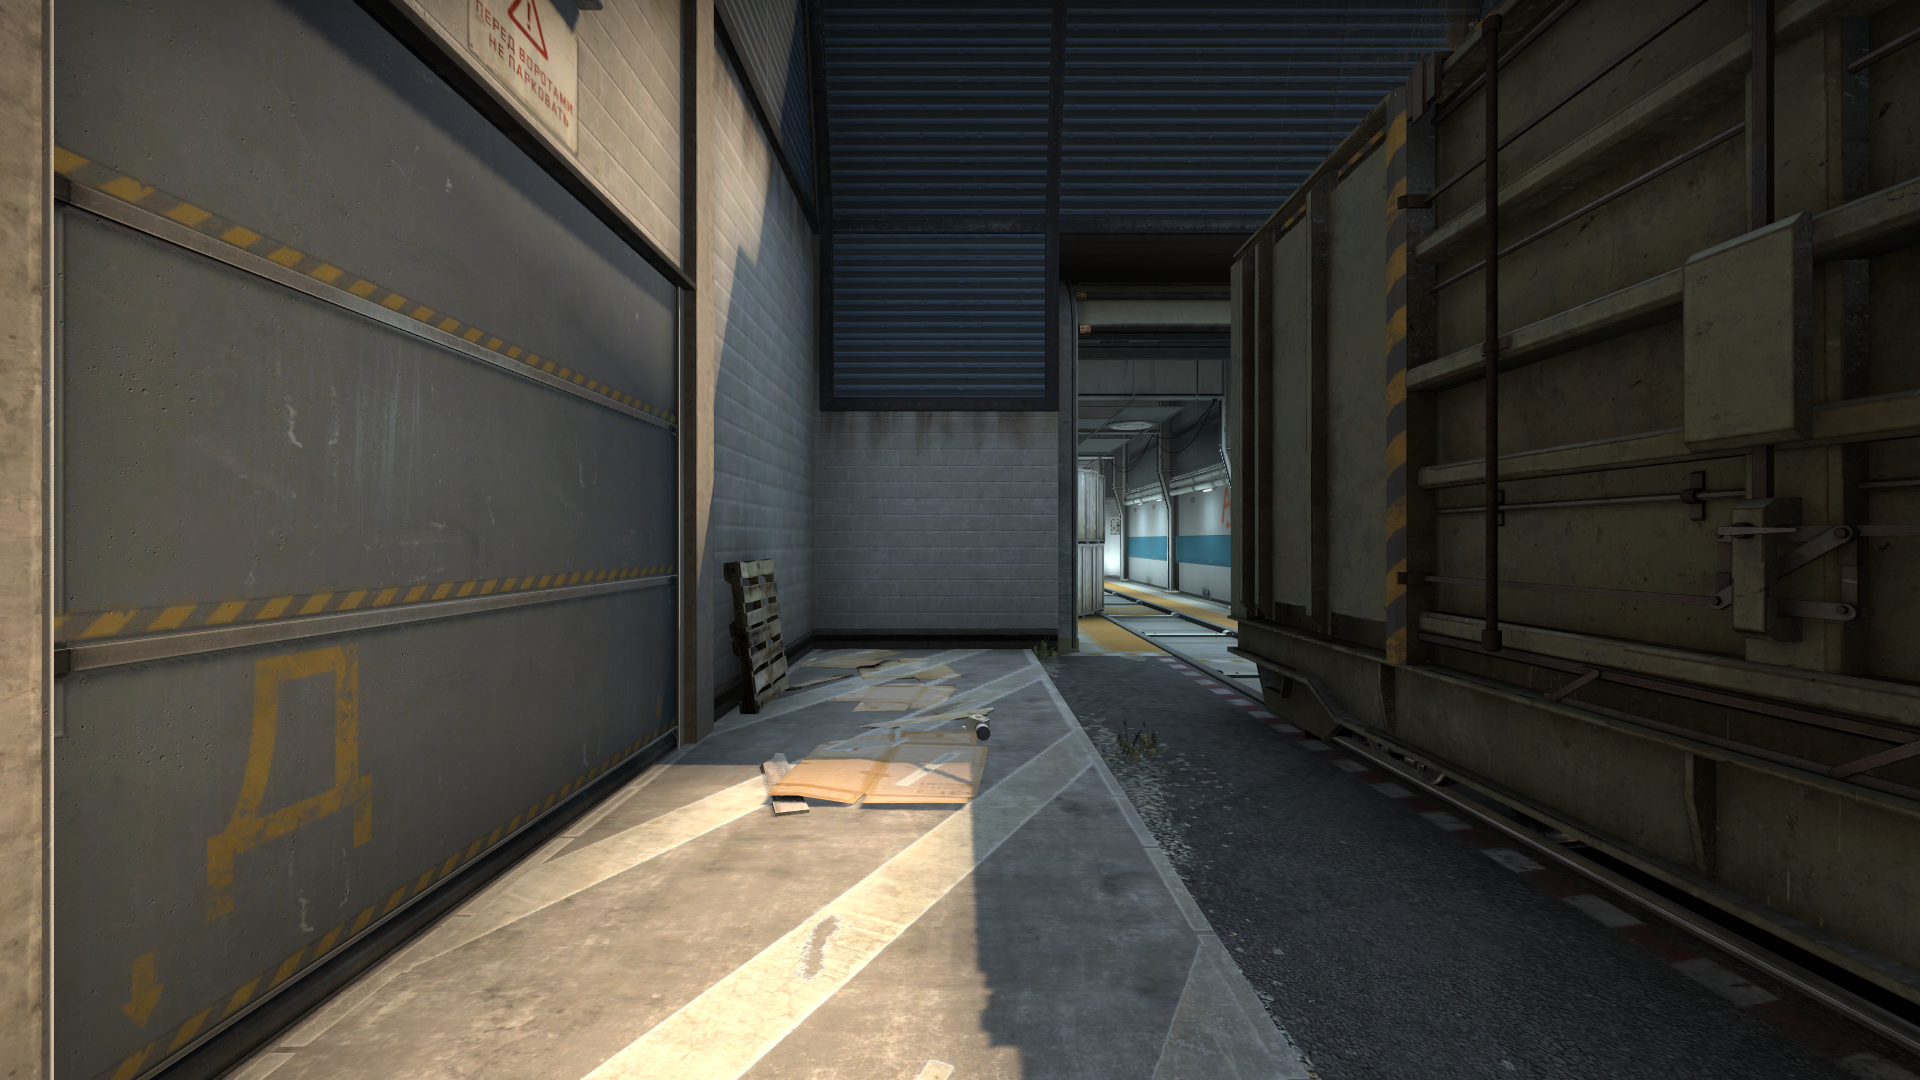
Map: de_train